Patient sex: F
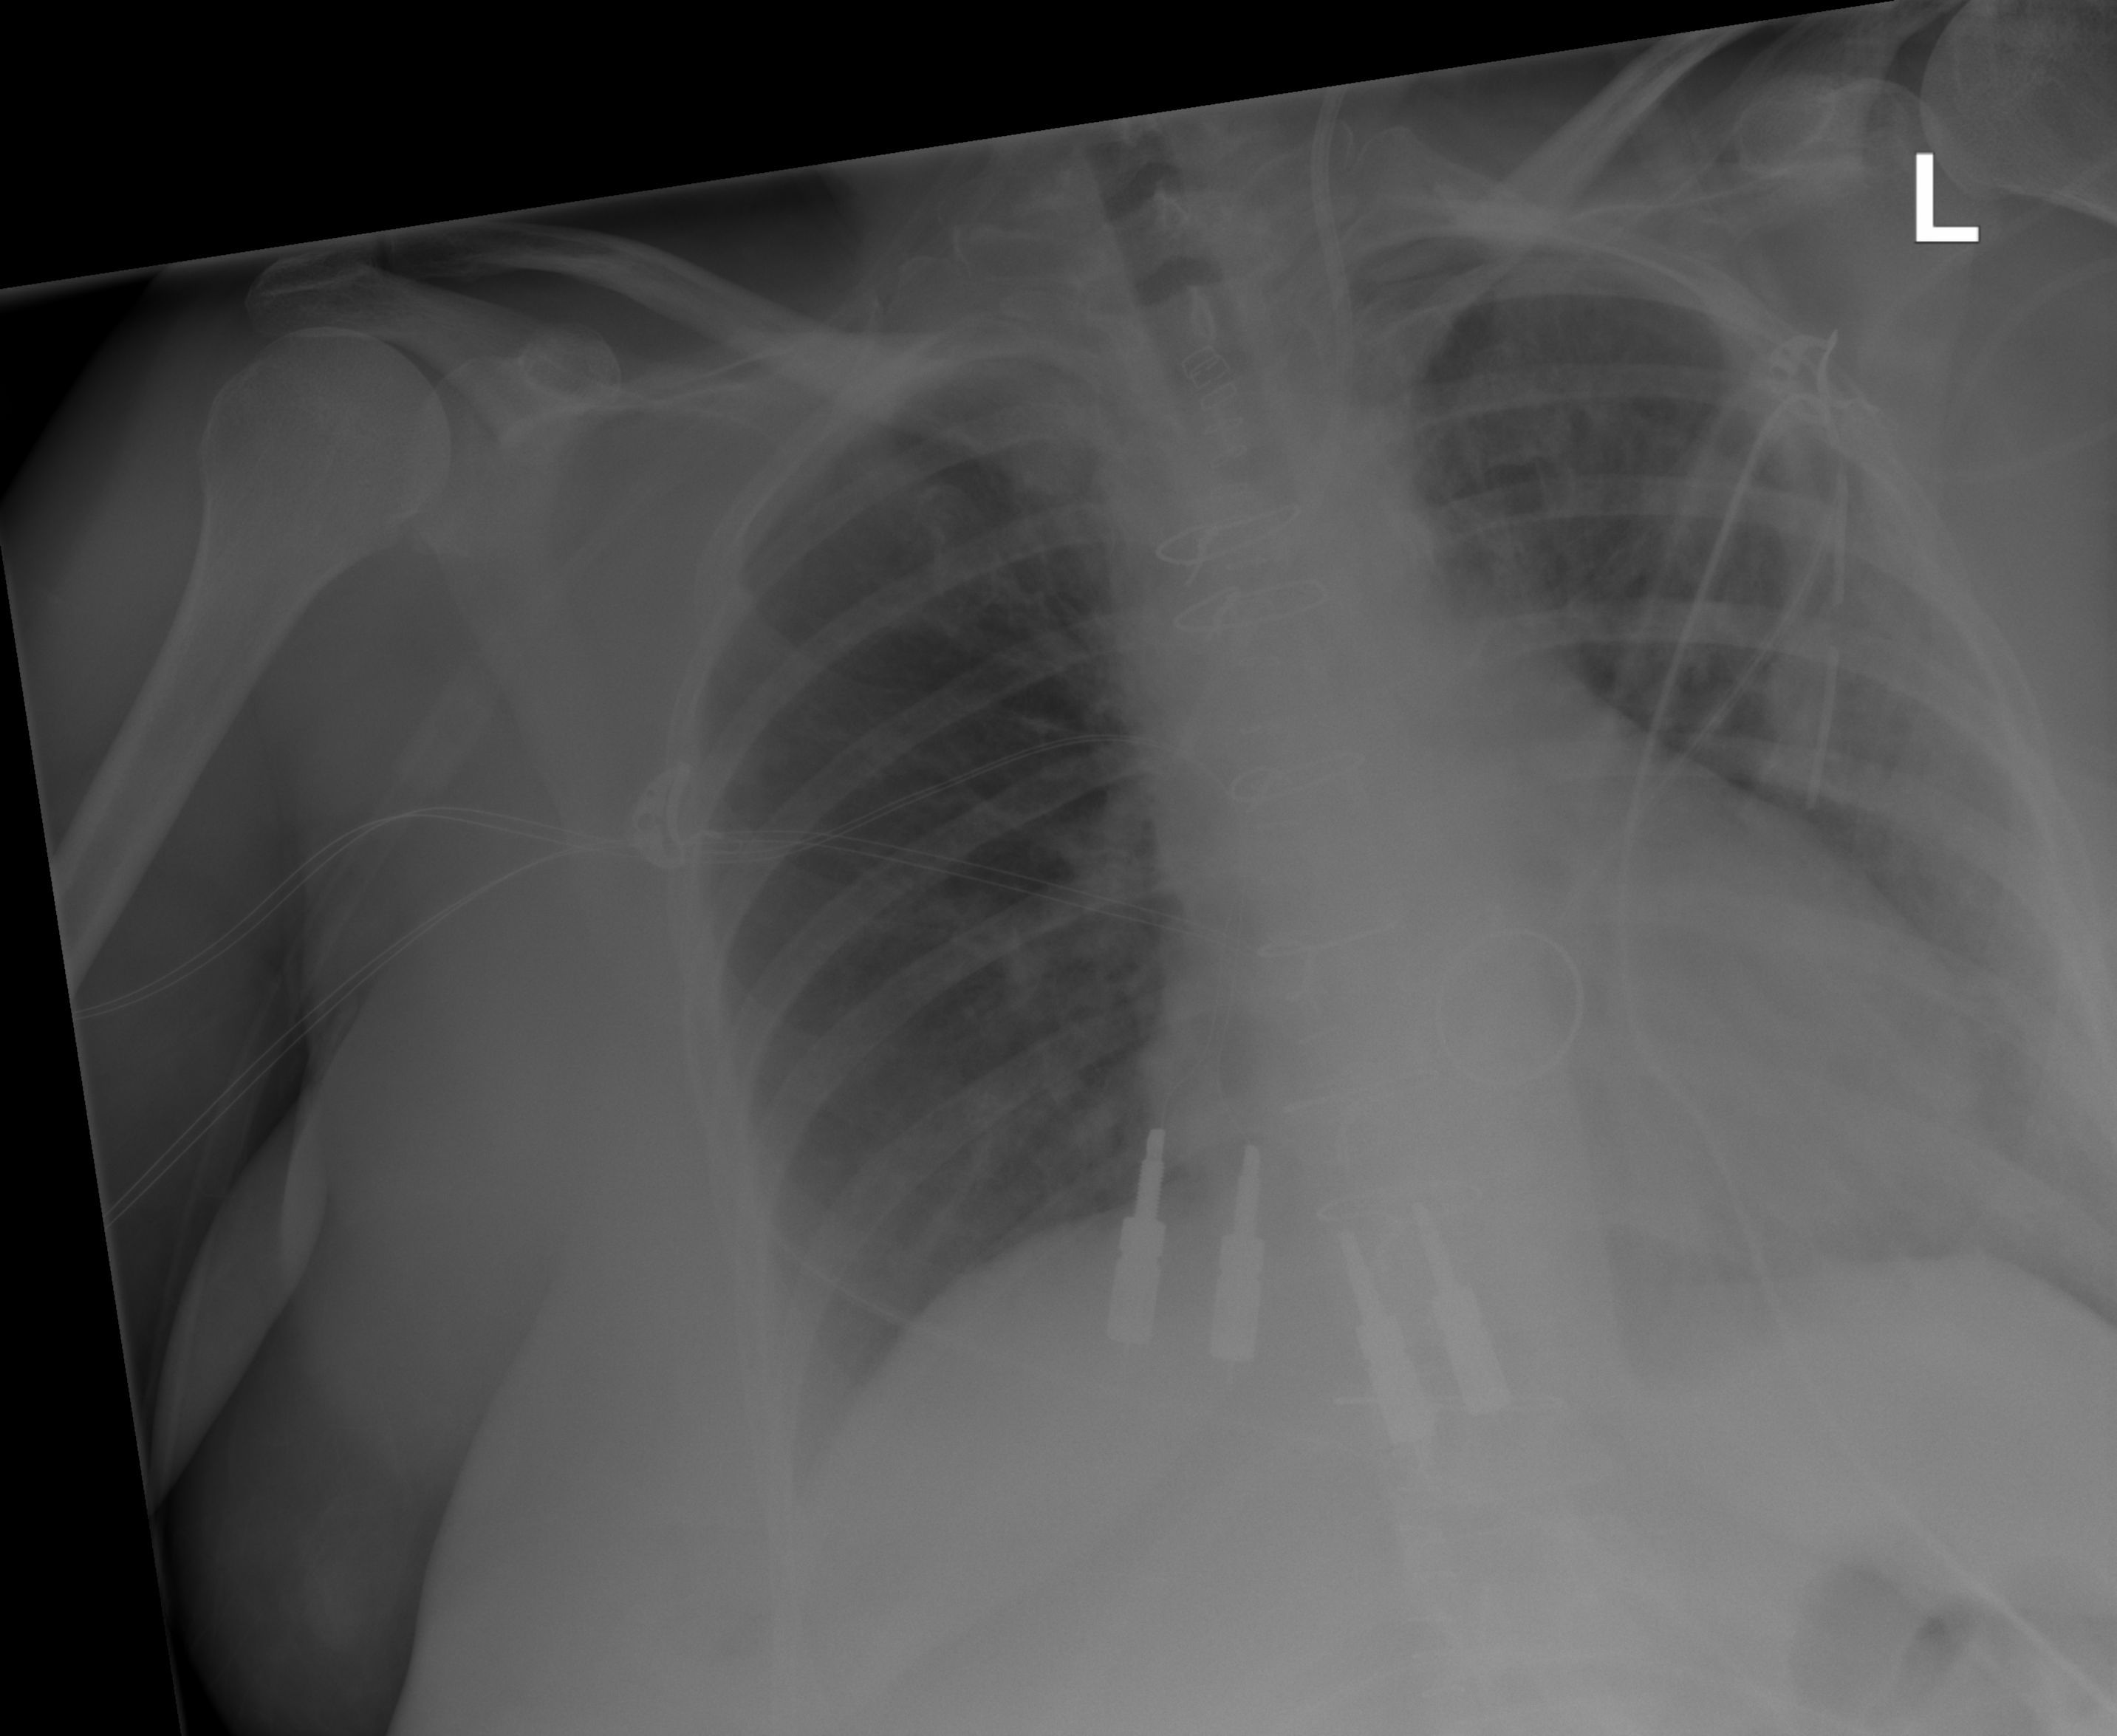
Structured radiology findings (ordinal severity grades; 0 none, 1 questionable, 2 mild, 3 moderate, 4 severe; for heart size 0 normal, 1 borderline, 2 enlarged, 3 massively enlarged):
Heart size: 1
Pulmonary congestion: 0
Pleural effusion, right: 0
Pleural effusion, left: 2
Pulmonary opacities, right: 0
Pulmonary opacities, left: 0
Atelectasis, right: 0
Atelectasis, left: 2